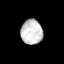
Tissue: lung
Cell type: Epithelial cells
Senescence score: 0.2345
Nuclear area (px): 532
Mean DAPI intensity: 197.961